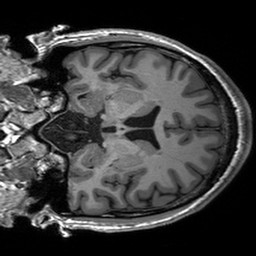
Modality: T1w
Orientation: coronal
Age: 23
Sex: male
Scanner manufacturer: siemens
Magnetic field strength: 3 T
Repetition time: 2.53 s
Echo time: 0.00227 s